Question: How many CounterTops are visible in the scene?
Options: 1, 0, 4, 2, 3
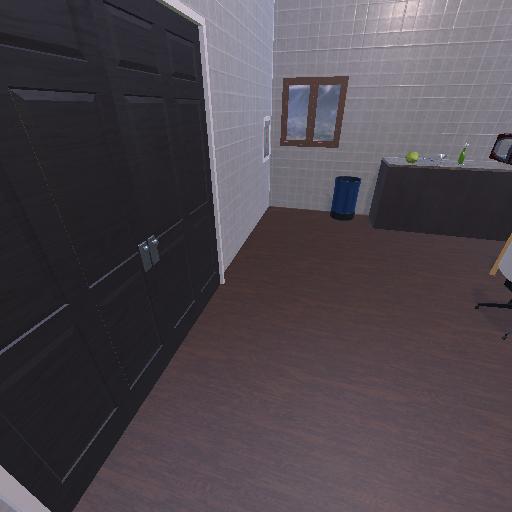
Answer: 1